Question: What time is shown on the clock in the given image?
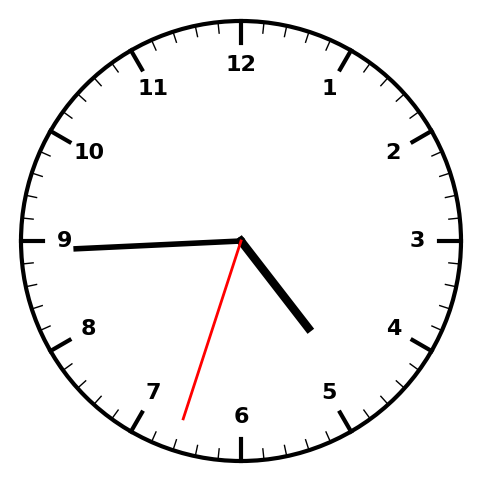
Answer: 04:44:33